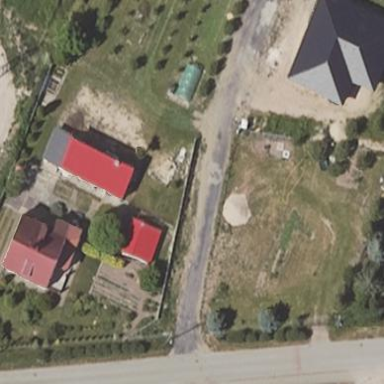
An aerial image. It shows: Farmyard area.